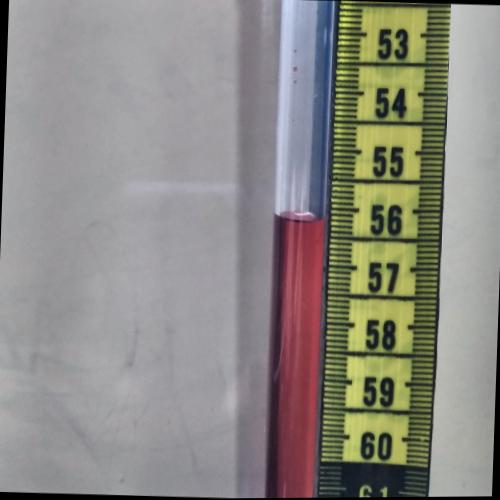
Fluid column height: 56.2 cm